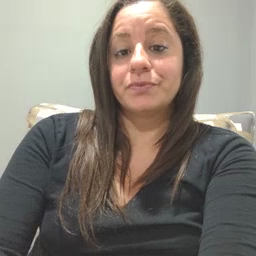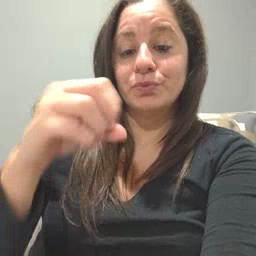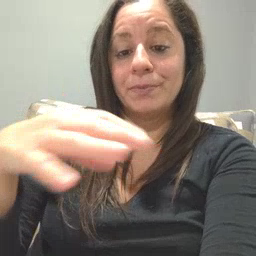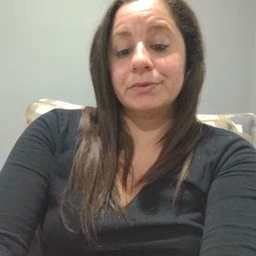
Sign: drop